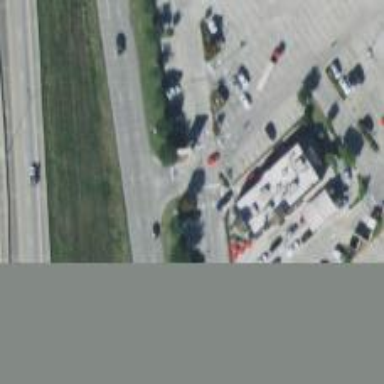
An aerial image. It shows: Secondary road with frontage road.